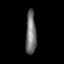
Tissue: prostate
Cell type: T cells
Senescence score: 0.7885
Nuclear area (px): 444
Mean DAPI intensity: 116.245